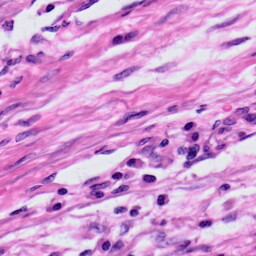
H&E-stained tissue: Skin